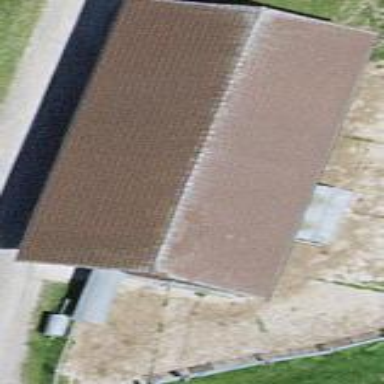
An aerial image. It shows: Rural barn.